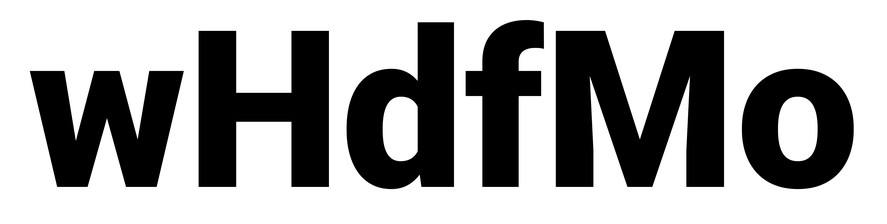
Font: Roboto_Black